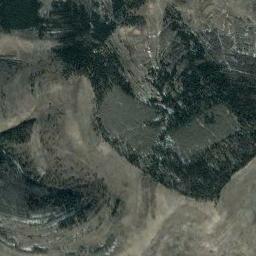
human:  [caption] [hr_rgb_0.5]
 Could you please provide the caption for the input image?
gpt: The mountain has a rugged surface and its rocks are dark gray .

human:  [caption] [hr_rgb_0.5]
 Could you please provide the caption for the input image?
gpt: The mountain is full of black soil .

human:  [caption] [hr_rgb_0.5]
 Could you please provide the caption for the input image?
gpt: There are some bare areas on this mountain .

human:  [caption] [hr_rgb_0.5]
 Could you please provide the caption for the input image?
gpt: The mountain is uneven and rough .

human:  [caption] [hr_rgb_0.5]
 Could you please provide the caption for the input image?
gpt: There are some green forests on the peaceful mountain .